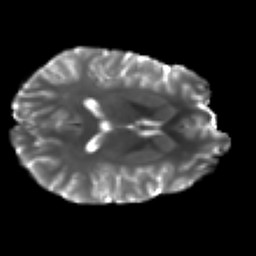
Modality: T2w
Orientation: axial
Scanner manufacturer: ge
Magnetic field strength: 3 T
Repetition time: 7.98 s
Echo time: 0.0701 s